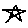
Label: star